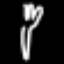
Label: fork